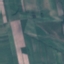
Land use / land cover: AnnualCrop